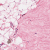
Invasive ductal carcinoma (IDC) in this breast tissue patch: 0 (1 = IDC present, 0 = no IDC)